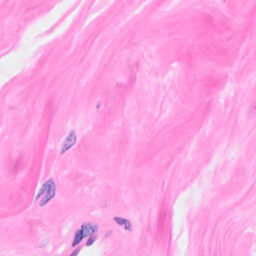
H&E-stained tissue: Breast